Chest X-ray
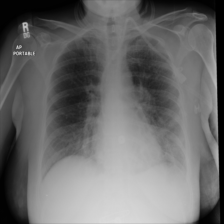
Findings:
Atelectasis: negative
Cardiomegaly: negative
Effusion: negative
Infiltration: negative
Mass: negative
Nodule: negative
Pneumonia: negative
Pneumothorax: negative
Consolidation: negative
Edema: negative
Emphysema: negative
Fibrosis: negative
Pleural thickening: negative
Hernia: negative